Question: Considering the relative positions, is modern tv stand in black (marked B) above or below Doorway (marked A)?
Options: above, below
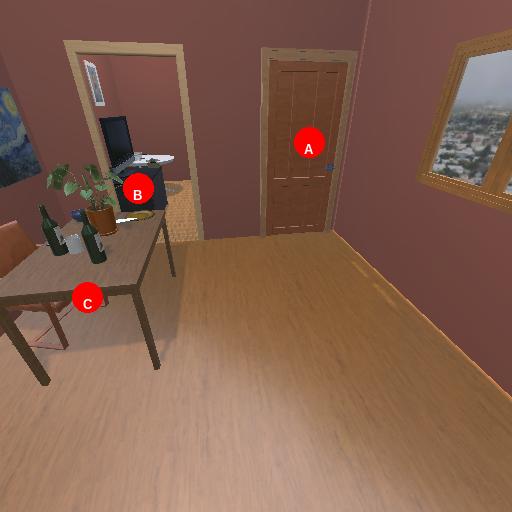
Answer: above